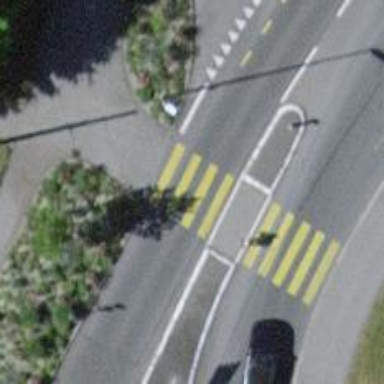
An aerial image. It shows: Uncontrolled zebra crossing with zebra markings.